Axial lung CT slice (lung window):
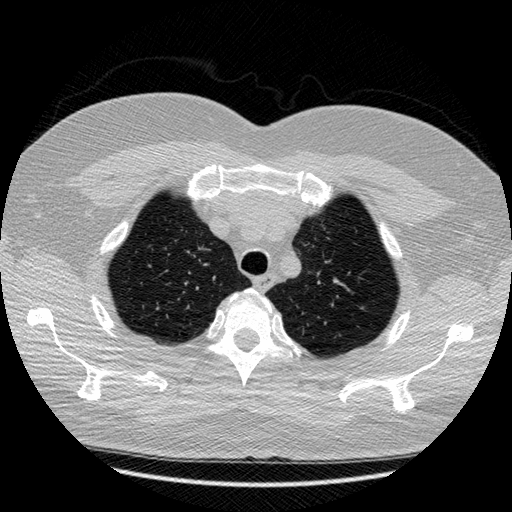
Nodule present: no